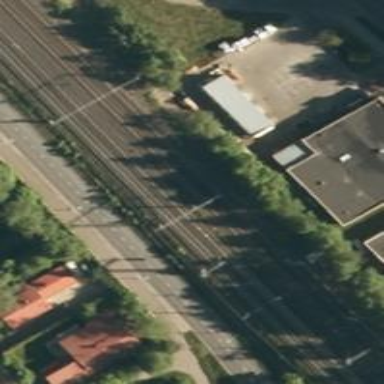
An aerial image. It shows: Railway track with electrified contact lines. This is siding track.